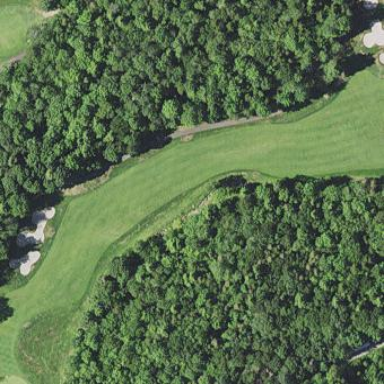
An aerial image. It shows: Grassy area designated as golf fairway.